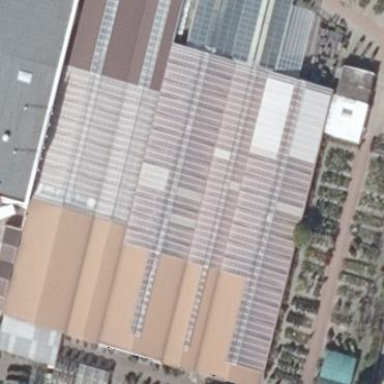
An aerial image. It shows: Building that serves as garden center.